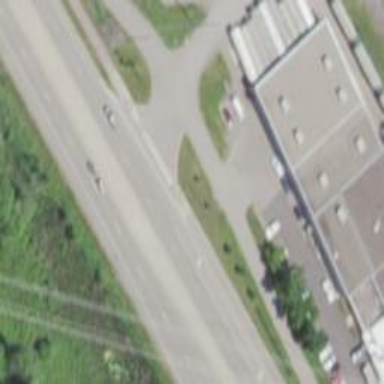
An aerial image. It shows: Marked asphalt cycleway crossing.